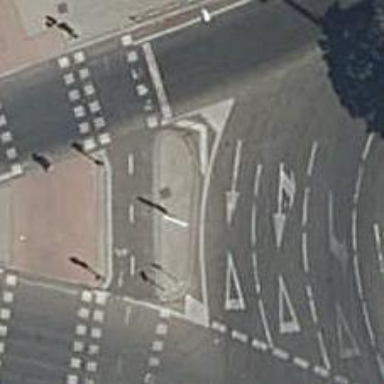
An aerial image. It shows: Kerb serving as barrier.